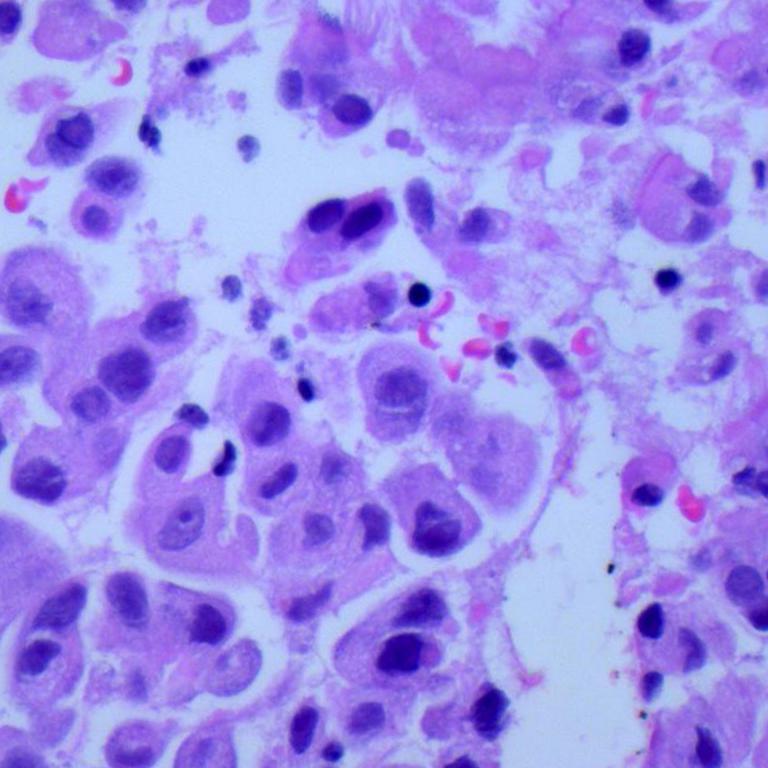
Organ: lung
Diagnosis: adenocarcinomas